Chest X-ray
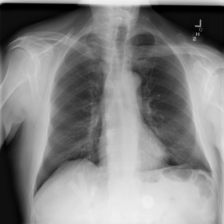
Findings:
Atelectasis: negative
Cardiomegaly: negative
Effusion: negative
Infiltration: negative
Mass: negative
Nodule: negative
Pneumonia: negative
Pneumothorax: negative
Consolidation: negative
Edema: negative
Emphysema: negative
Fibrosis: negative
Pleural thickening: negative
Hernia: negative